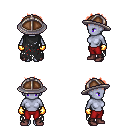
a pixel art fantasy rpg character, female body template, dark elf, purple skin, black tattered cape, red pants, red bedhead hairstyle, chain helm, gold gloves, maroon shoes, four views (front, back, left, right), 2x2 character sprite sheet, small pixel art, hard edges, no anti-aliasing